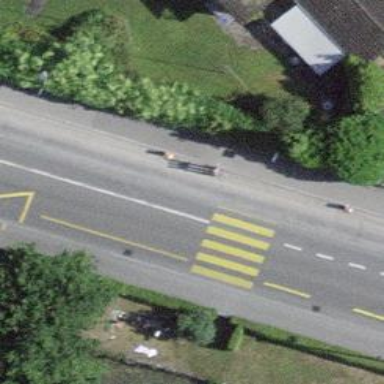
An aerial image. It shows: Uncontrolled zebra crossing on the road.